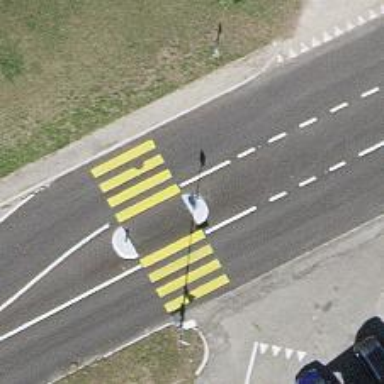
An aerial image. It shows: Uncontrolled zebra crossing with pedestrian island.